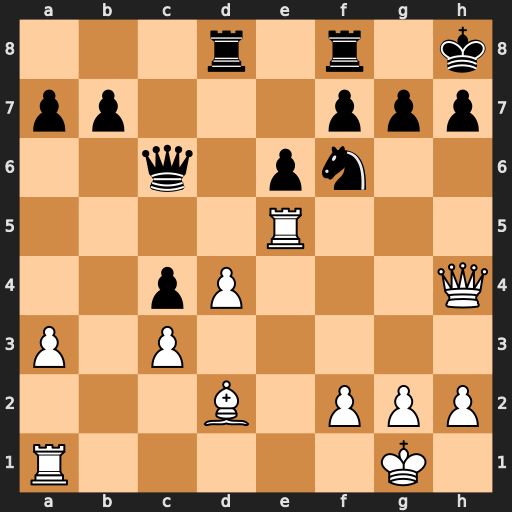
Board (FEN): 3r1r1k/pp3ppp/2q1pn2/4R3/2pP3Q/P1P5/3B1PPP/R5K1
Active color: w
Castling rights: -
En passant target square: -
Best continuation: Bg5 Nd5 Bxd8